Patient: sex M, age 72
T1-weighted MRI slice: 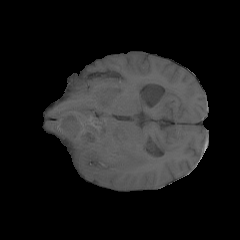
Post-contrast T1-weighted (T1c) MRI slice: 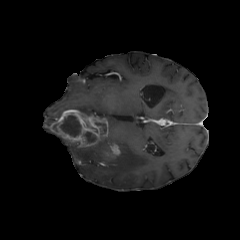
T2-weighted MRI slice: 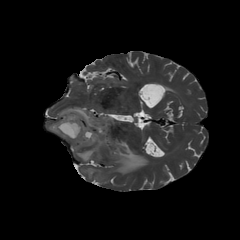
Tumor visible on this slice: yes
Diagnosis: Glioblastoma, IDH-wildtype
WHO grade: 4